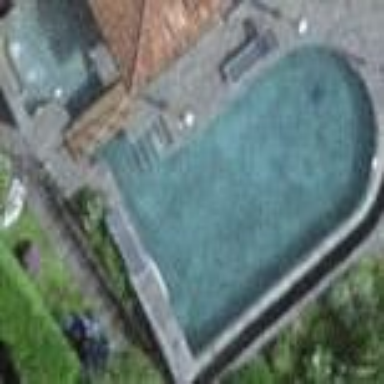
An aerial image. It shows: Swimming pool within leisure land area designed for swimming activities.